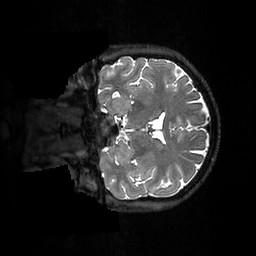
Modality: T2w
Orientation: coronal
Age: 51
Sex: female
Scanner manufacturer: ge
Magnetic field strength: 3 T
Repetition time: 3.202 s
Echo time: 0.06562 s